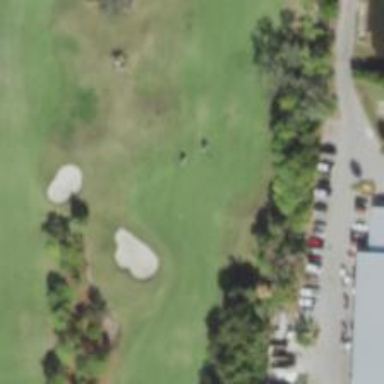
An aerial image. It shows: View of golf hole.